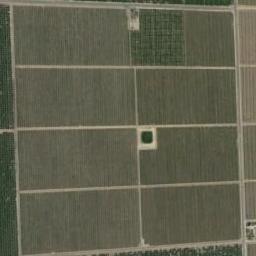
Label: rectangular_farmland